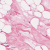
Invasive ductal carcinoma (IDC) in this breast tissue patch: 0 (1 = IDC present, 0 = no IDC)